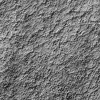
Atmospheric dust classification: not_dusty